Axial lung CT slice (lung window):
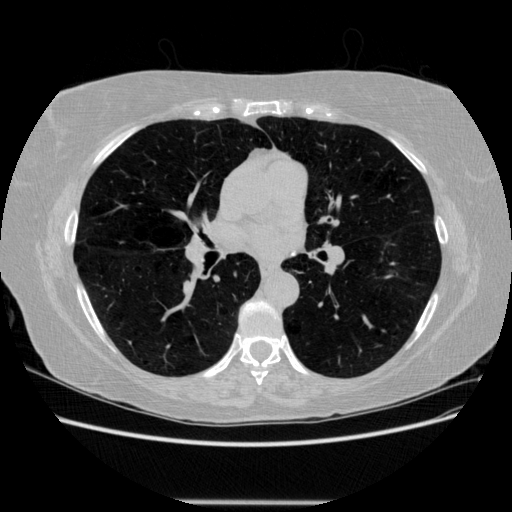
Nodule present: no